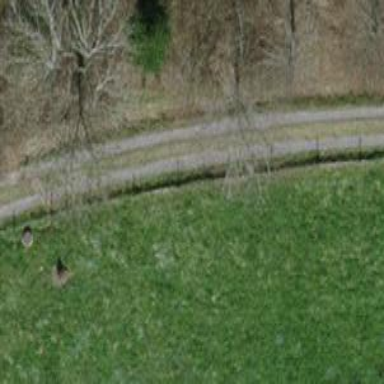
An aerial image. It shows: Agricultural track with compacted grade 2 surface suitable for agricultural vehicles.